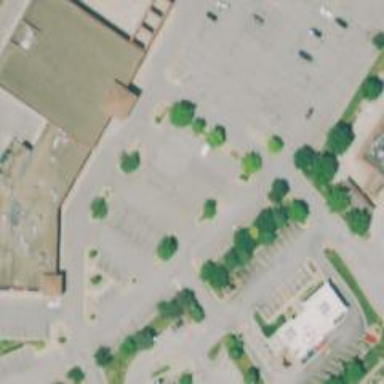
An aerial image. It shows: Retail building.